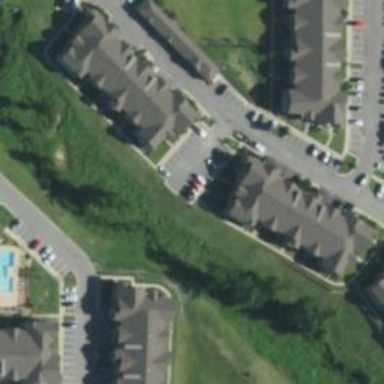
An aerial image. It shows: Living street.